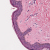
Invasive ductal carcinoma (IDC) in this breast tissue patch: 0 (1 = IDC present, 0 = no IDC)